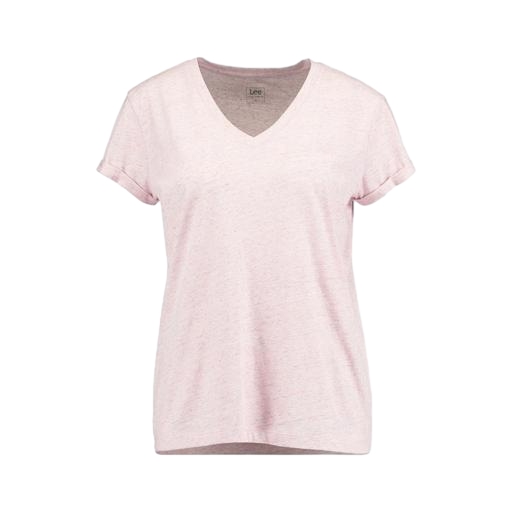
pink plus size mesh-back space-dyed t-shirt only macy, pink slub tee, multicolor v-neck slub jersey t-shirt, white background